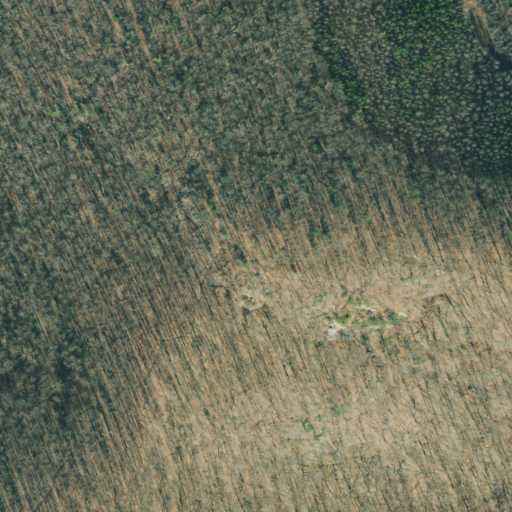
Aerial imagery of mountain in Georgia named Ramrock Mountain containing deciduous forest, open development, and mixed forest